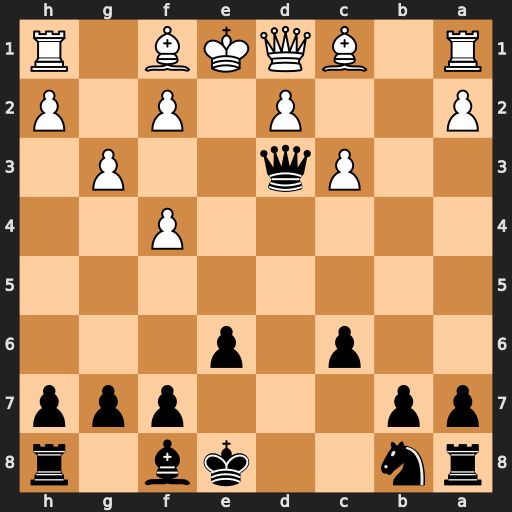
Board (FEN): rn2kb1r/pp3ppp/2p1p3/8/5P2/2Pq2P1/P2P1P1P/R1BQKB1R
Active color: b
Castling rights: KQkq
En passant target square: -
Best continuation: Qe4+ Qe2 Qxh1